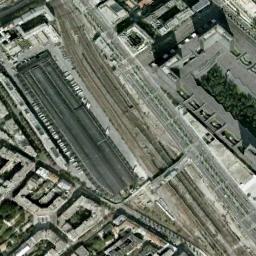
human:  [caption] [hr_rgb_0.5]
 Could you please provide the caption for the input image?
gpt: There is a large, Well-equipped railway station in the city .

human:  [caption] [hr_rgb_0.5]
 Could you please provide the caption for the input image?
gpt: The railway station with some railways is surrounded by lots of other buildings .

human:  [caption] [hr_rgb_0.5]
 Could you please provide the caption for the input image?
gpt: The railway station is next to some buildings and trees .

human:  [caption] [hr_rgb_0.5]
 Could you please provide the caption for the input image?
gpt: Many buildings are beside the railway station .

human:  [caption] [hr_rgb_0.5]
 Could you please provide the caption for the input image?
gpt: There are many buildings around the railway station .